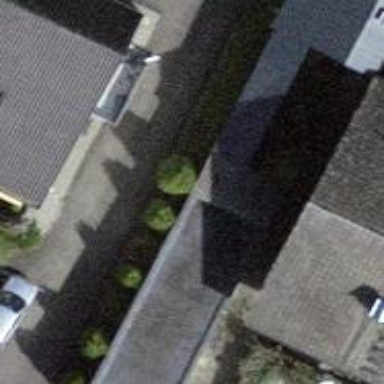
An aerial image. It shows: Group of garages.